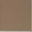
Piece: xx